Question: My navigation bar isn't displaying the dividers for every subpage element. This is only happening in google chrome,not IE or FF. Here is an image (<URL>:

Here is my HTML code:
'''
<li class="dropdown">
<a href="/jrknet/www/company" class="dropdown-toggle" data-toggle="dropdown" data-target="#">
Company
<b class="caret">
</b>
</a>
<ul class="dropdown-menu">
<li>
<a href="/jrknet/www/company/about-us">
About us
</a>
</li>
<li class="divider">
</li>
<li>
<a href="/jrknet/www/company/meet-the-team">
Meet the Team
</a>
</li>
<li class="divider">
</li>
<li>
<a href="/jrknet/www/company/mission-statement">
Mission Statement
</a>
</li>
<li class="divider">
</li>
<li>
<a href="/jrknet/www/company/development-methodology">
Development Methodology
</a>
</li>
<li class="divider">
</li>
<li>
<a href="/jrknet/www/company/quality-management">
Quality Management
</a>
</li>
<li class="divider">
</li>
<li>
<a href="/jrknet/www/company/business-continuity">
Business Continuity
</a>
</li>
</ul>
'''
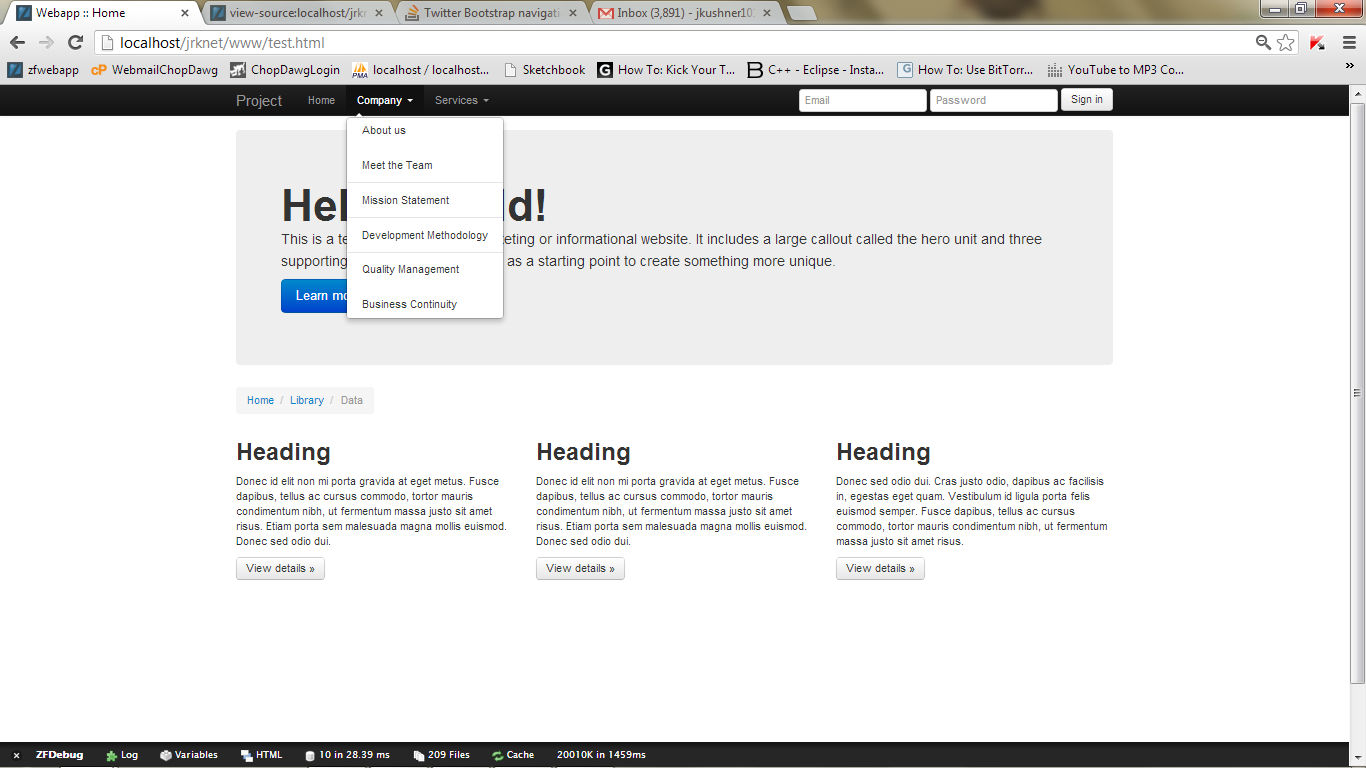
Answer: You can check zoom-in and zoom-out when such issues arise..
i don't find any problem with the code..
Moreover, if the problem remains, you can try changing your display resolution..